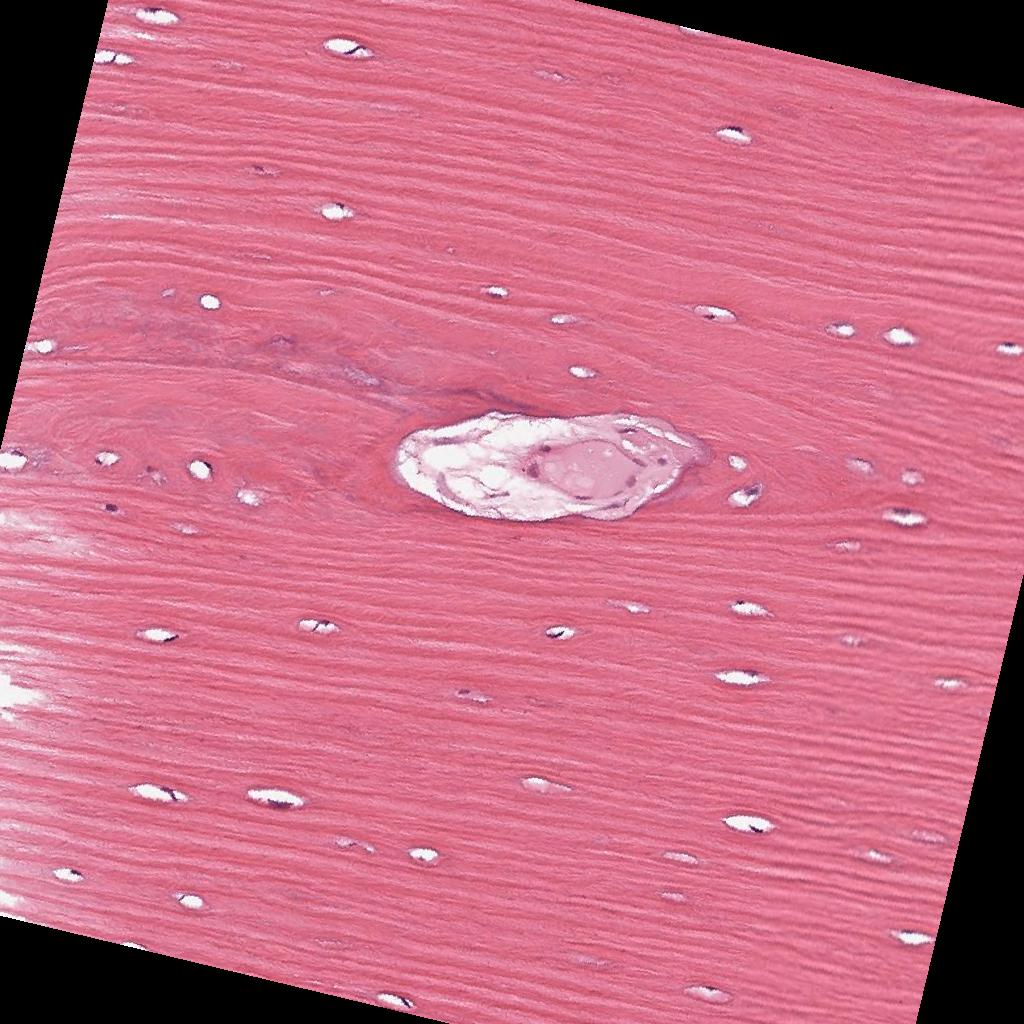
Label: Non-Tumor